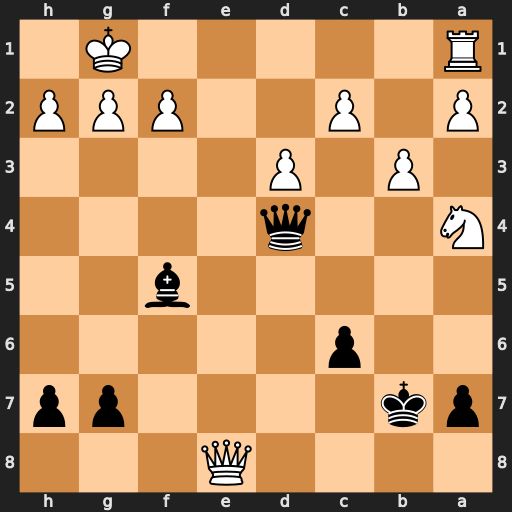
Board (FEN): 4Q3/pk4pp/2p5/5b2/N2q4/1P1P4/P1P2PPP/R5K1
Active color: b
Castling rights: -
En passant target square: -
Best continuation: Qxa1+ Qe1 Qxe1#